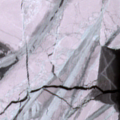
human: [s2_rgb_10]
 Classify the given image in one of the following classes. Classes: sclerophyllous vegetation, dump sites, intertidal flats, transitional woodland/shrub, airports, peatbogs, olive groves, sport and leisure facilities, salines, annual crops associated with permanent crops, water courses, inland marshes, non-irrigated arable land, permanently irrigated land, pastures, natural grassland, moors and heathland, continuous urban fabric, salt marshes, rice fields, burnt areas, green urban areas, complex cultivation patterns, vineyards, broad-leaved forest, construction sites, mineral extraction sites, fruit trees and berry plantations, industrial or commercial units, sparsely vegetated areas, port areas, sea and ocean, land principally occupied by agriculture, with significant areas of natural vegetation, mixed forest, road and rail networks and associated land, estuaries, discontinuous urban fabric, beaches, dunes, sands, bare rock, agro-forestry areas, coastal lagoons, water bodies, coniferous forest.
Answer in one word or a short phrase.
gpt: sea and ocean